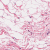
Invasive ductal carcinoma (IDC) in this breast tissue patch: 0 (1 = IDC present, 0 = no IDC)